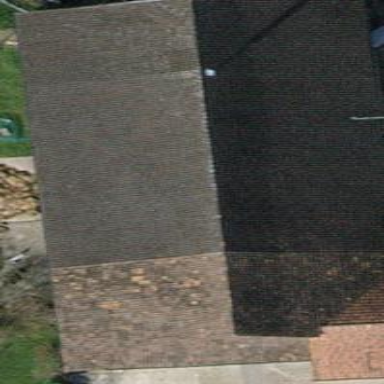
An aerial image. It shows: Rural barn.